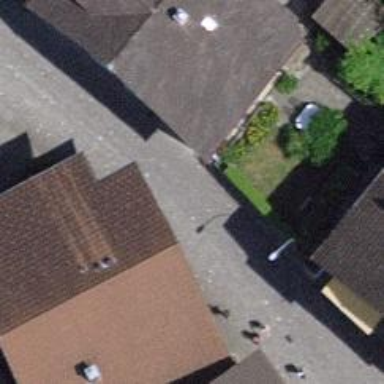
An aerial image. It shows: Residential road with cobblestone surface.